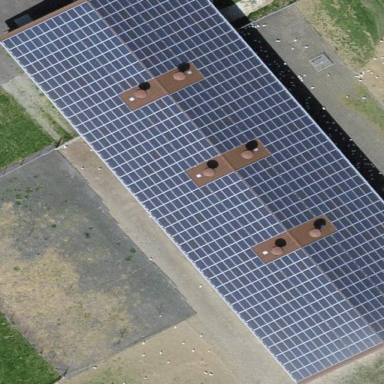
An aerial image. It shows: Solar power generator with photovoltaic panels.